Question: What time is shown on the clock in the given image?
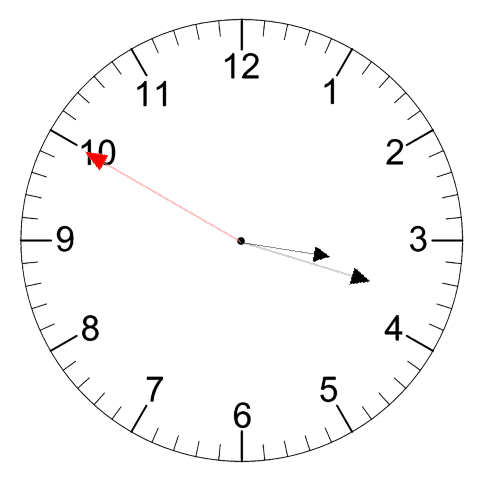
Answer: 03:17:50